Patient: sex M, age 30
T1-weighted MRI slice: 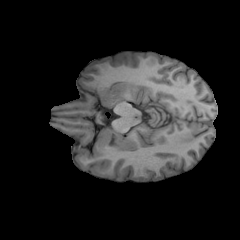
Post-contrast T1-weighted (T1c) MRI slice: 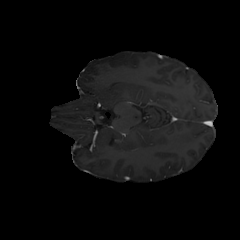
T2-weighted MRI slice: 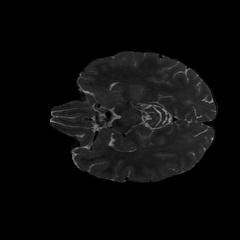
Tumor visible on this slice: no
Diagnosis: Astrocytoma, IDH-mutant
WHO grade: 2